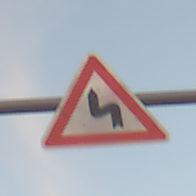
Verkehrszeichen: DoppelkurveZunaechstLinks
Umgebung: Outdoor, Nature
Tageszeit: SunriseSunset
Wetter: PartlyCloudy
Licht: Natural
Jahreszeit: NotSpecified
Kontrast: LowContrast